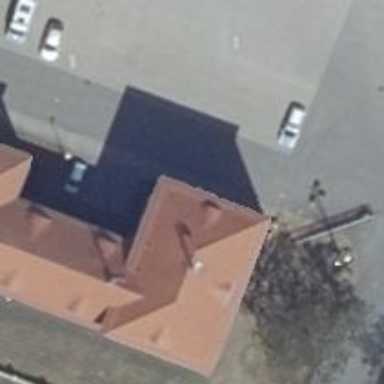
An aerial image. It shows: Building with roof tiles in hipped shape. The roof is salmon and the building is white.